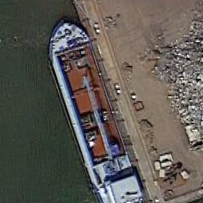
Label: Cargo_ship